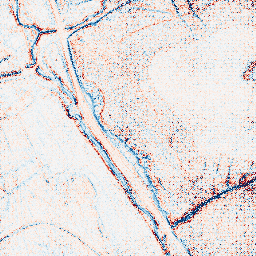
Category: edge_preserving
Decomposition family: anisotropic_diffusion
Decomposition parameters: iterations: 10
kappa: 10
gamma: 0.1
Upsampling method: regularized
Upsampling parameters: scale: 4
lambda_reg: 0.1
Upsampling scale: 4